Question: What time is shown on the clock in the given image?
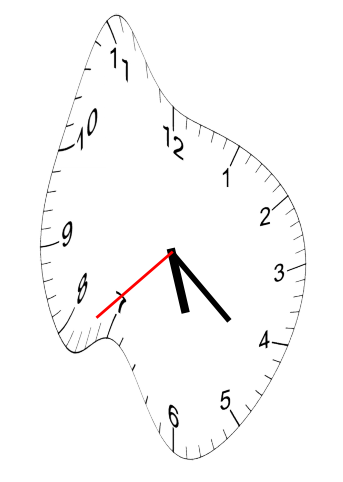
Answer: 05:21:38